Question: I am trying to calculate a position to place label on the screen. The goal is to place "word" label in lower right corner of the first square block
If yellowish square is defined as
'''
myView = [[UIView alloc] initWithFrame:CGRectMake(100, 100, 70, 70)];
[self.view addSubview:myView];
[myView setBackgroundColor:[UIColor colorWithHexString:@"FFFFEC"]];
'''
Using it, i'd like to place a label in it's lower right corner
'''
l1 = [[UILabel alloc] init];
[l1 setText:@"word"];
[l1 setFrame:CGRectMake(myView.frame.origin.x + myView.frame.size.width,
myView.frame.origin.y + myView.frame.size.height,
700, 700)];
[l1 setFont:[UIFont fontWithName:@"Arial" size:10.0]];
[l1 setBackgroundColor:[UIColor colorWithHexString:@"CCFFFEC"]];
[l1 setTextAlignment:UITextAlignmentRight];
[l1 sizeToFit];
'''
This is what happens:
The matter here obviously, is in a correct offset.

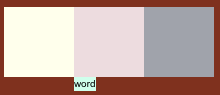
Answer: The origin of a UIView is mapped to the top left corner. The issue you are having is related to the way you calculate the frame for the label. You need to calculate the frame after you call sizeToFit to make sure it is placed in the right spot after it changes the labels width and height.
You need to call this after you call '[l1 sizeToFit];'
'''
[l1 setFrame:CGRectMake((myView.frame.origin.x + myView.frame.size.width)-li.frame.size.width,
(myView.frame.origin.y + myView.frame.size.height)-l1.frame.size.height,
l1.frame.size.width, l1.frame.size.height)];
'''
You subtract the width of the label from the width of the superview plus its x origin, and do the same on the y axis with the height. That way the top left of the view is placed in the right place.